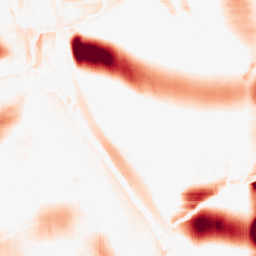
Category: morphological
Decomposition family: rolling_ball
Decomposition parameters: radius: 25
Upsampling method: bspline
Upsampling parameters: scale: 8
Upsampling scale: 8